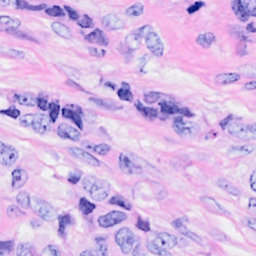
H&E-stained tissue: Breast